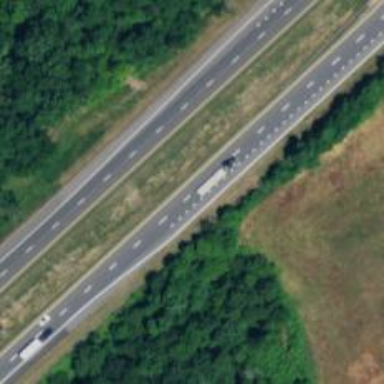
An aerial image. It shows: Asphalt trunk highway classified as expressway.